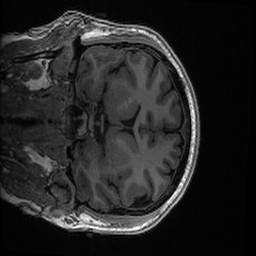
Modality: T1w
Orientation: coronal